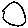
Label: circle